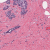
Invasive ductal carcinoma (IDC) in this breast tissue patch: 1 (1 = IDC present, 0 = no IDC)